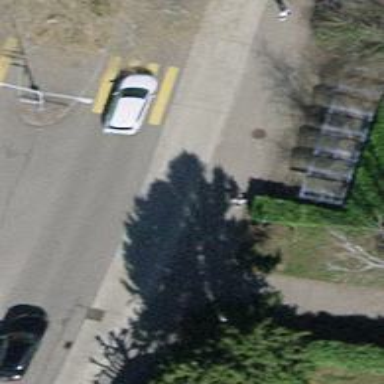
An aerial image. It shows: Asphalt sidewalk.